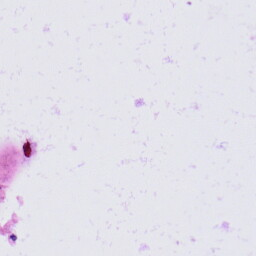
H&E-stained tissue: Skin